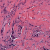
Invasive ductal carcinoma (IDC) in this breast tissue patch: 1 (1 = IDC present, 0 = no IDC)